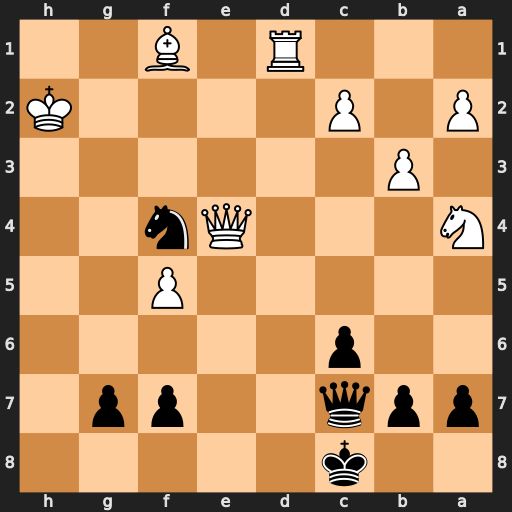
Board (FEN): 2k5/ppq2pp1/2p5/5P2/N3Qn2/1P6/P1P4K/3R1B2
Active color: b
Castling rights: -
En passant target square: -
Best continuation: Ne2+ Kh1 Ng3+ Kg1 Nxe4